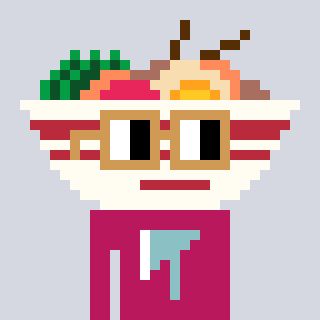
a pixel art character with square brown glasses, a noodles-shaped head and a darkpink-colored body on a cool background